Question: I'm working on a project and I'm wondering how to get a type of window common in Windows's wireless controls, as shown in the screen shot below:

(<URL>
There's no close or maximize buttons, but the border is still present. My tools include Expression Blend 3 and Visual Studio 08. I was also wondering what the font used on these are, as it doesn't seem to be the normal Tahoma found in Office 7.
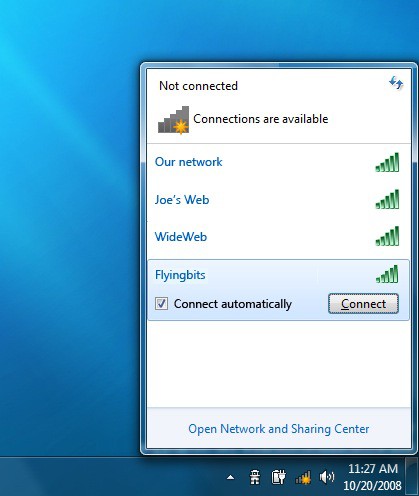
Answer: I don't know about the font, but you can set 'WindowStyle=None' on your Window to get the border-only effect.